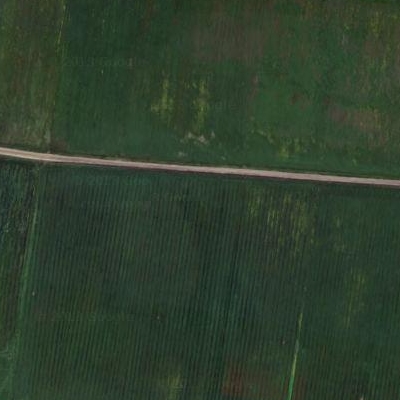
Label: Field